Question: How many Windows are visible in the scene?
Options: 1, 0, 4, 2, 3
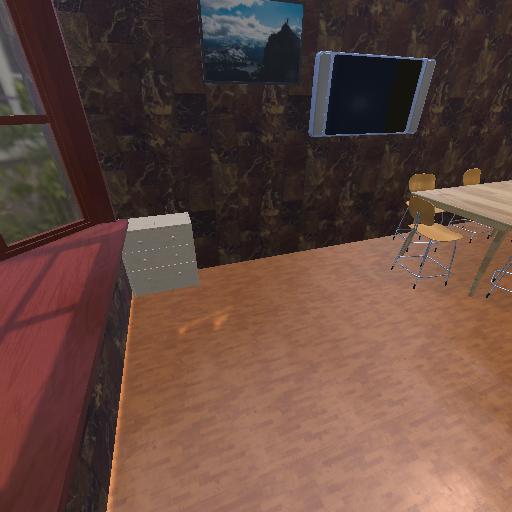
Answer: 1